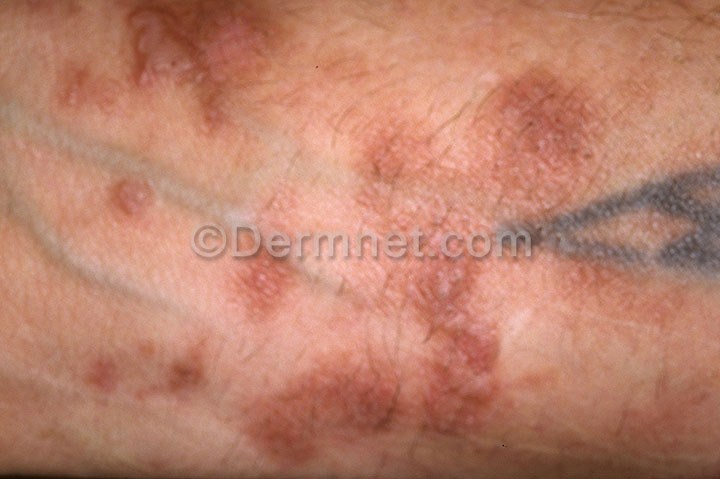
Disease: Nail Fungus and other Nail Disease